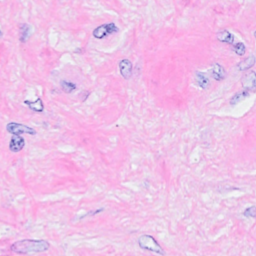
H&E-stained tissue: Breast